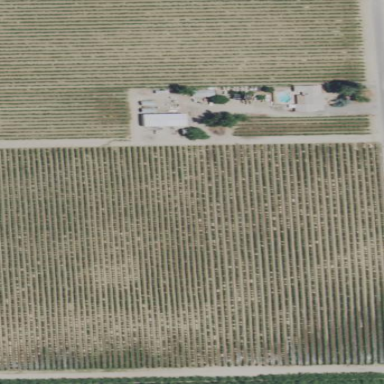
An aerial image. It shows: Vineyard with grape crops.